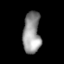
Tissue: lung
Cell type: Fibroblasts
Senescence score: 0.6084
Nuclear area (px): 713
Mean DAPI intensity: 148.208